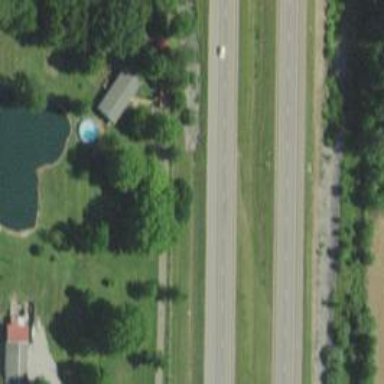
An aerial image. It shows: Driveway leading to service road.